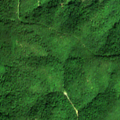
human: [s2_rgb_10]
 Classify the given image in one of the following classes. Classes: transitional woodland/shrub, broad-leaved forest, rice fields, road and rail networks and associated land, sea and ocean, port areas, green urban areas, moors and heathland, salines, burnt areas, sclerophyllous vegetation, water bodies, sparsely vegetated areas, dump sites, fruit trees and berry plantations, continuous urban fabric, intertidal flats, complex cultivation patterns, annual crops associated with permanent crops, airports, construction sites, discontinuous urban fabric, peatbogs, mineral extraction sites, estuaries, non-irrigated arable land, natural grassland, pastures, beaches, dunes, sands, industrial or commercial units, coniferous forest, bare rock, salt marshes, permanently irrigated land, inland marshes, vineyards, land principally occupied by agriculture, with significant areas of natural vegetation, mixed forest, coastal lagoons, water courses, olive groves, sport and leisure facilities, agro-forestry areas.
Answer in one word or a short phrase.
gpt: broad-leaved forest